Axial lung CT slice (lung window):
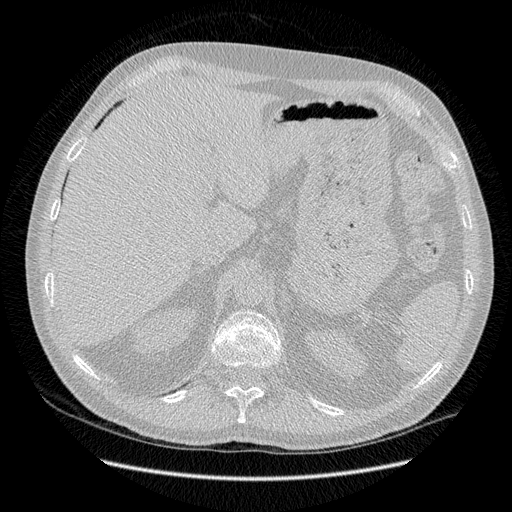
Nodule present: no